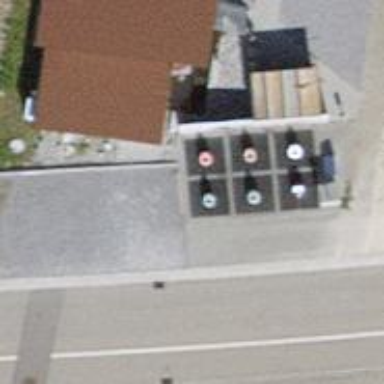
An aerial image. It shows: Recycling container for recycling.